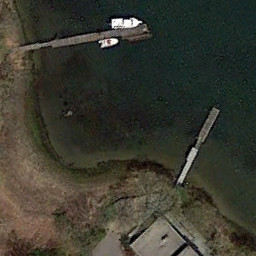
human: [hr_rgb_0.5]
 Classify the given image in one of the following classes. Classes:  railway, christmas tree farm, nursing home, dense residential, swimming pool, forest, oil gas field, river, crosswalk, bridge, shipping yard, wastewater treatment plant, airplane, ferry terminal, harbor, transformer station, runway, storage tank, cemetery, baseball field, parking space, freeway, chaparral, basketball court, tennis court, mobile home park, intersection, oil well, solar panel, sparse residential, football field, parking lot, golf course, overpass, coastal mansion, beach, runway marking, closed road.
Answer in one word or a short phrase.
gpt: ferry terminal